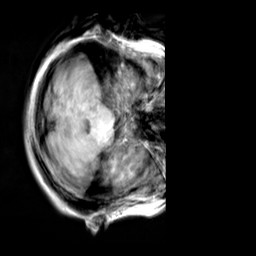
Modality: T1w
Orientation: axial
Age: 25
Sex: female
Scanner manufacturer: siemens
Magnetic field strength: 3 T
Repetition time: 2.3 s
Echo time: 0.00303 s